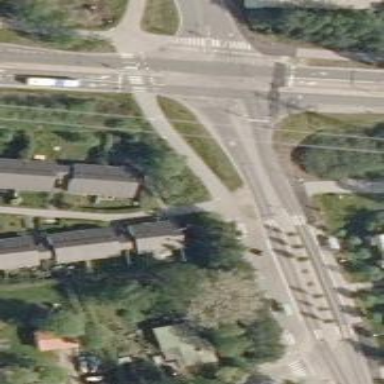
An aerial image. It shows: Asphalt cycleway.